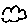
Label: cloud